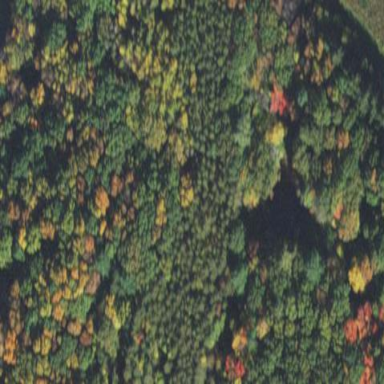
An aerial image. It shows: Coniferous woodland consisting of evergreen trees.